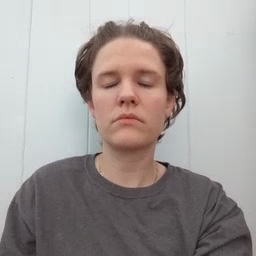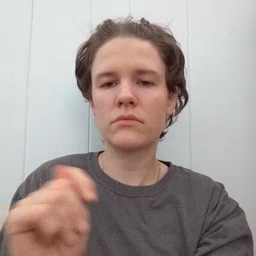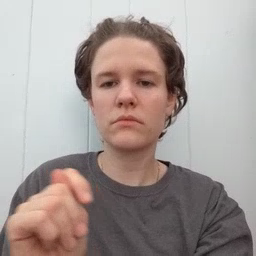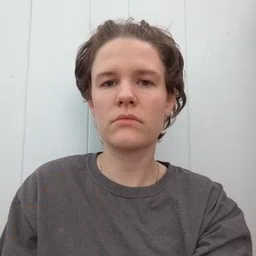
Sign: potty